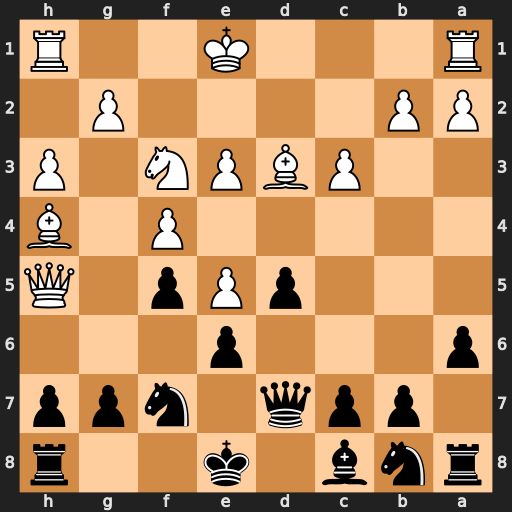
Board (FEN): rnb1k2r/1ppq1npp/p3p3/3pPp1Q/5P1B/2PBPN1P/PP4P1/R3K2R
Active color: b
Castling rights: KQkq
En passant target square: -
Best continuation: g6 Qg5 Nxg5